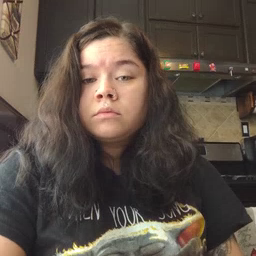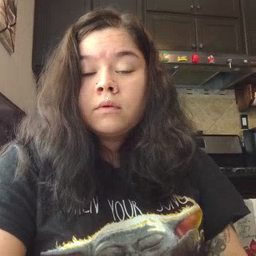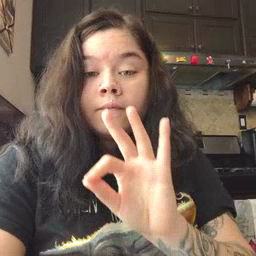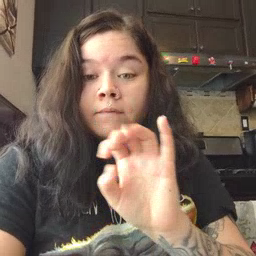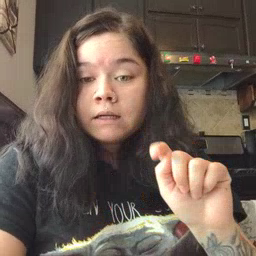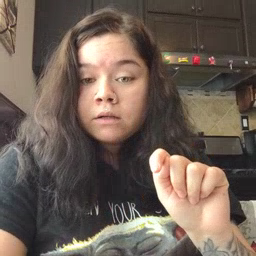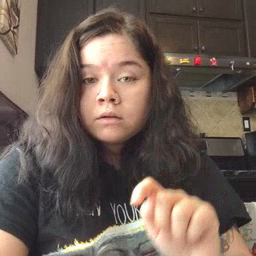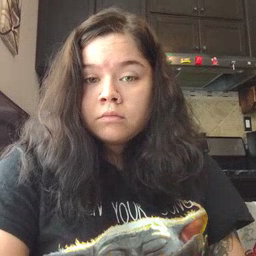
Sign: feet